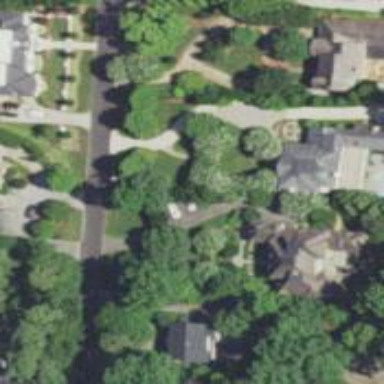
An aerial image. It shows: Driveway leading to service road.